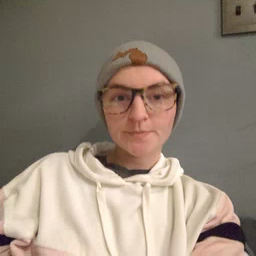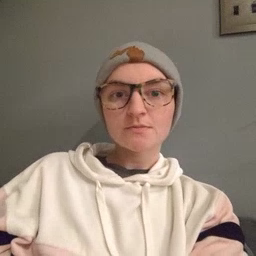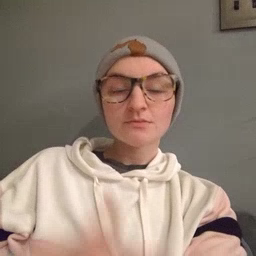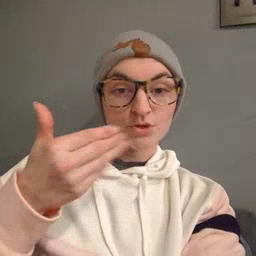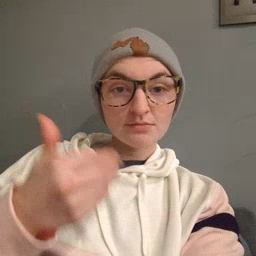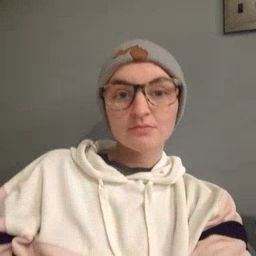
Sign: flag